Question: So this is my HTML code
'''
<header>
<a href="index.htm"><img src="images/logo.png" alt="Affandi" /></a>
</header>
'''
I dont have any problem with it, when I open it on Chrome, Opera, and Firefox.
But then, when I try to open it on Internet Explorer!
This is what happen

I dont know why suddenly my logo has a gray border if I open it on Internet Explorer.
Please tell me if you have a solution, I'm totally new on this html coding.
*And sorry for my bad English writing.
Thank you all! :)
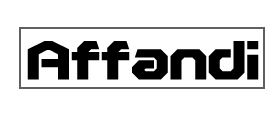
Answer: Try adding:
'''
header a {
border:none;
}
'''
Or simply:
'''
a {
border:none
}
'''
If you dont want the border on any of your links in IE. IE is known for adding borders around links, and many reset.css files will handle this for you out of the box.
Also see:
<URL>